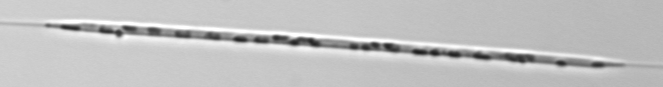
Label: Rhizosolenia